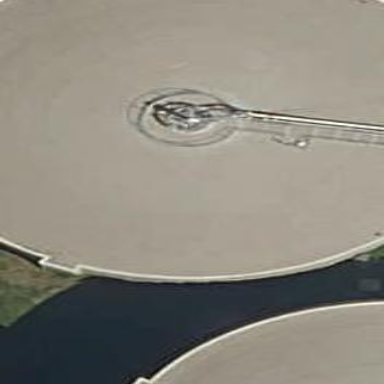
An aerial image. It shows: Storage tank that is man-made.